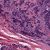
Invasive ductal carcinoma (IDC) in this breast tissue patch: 1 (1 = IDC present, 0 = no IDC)